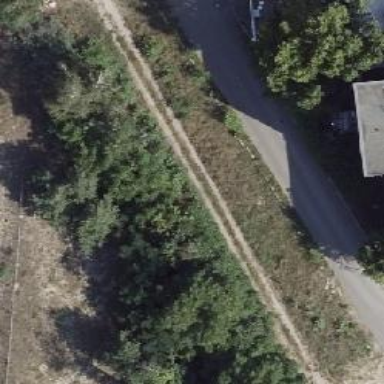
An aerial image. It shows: Historic industrial railway spur with one track. The track is electrified with contact line.